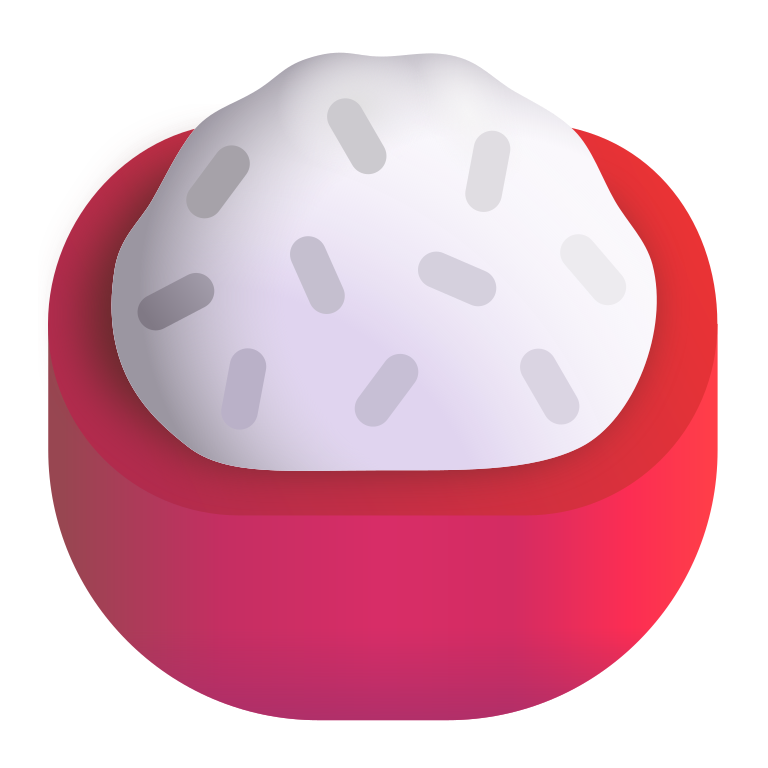
cooked rice color